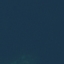
Land use / land cover: SeaLake